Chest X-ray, PA view. Patient: 52 years old, sex M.
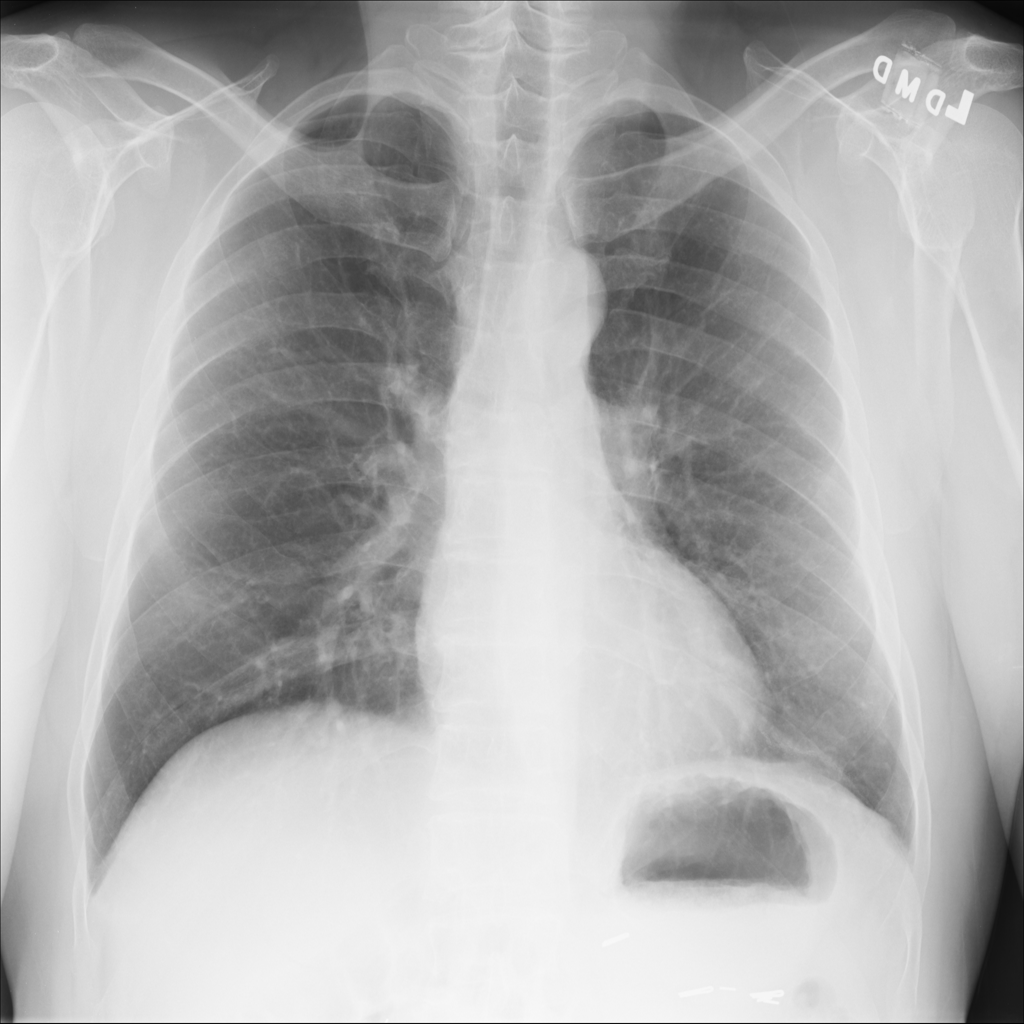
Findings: No Finding